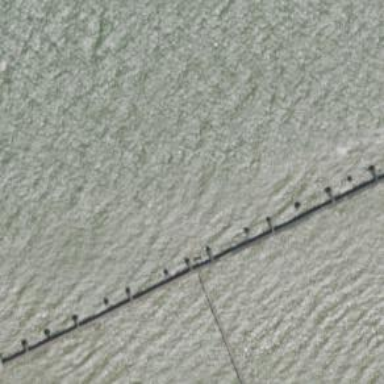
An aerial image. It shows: Man-made pier.